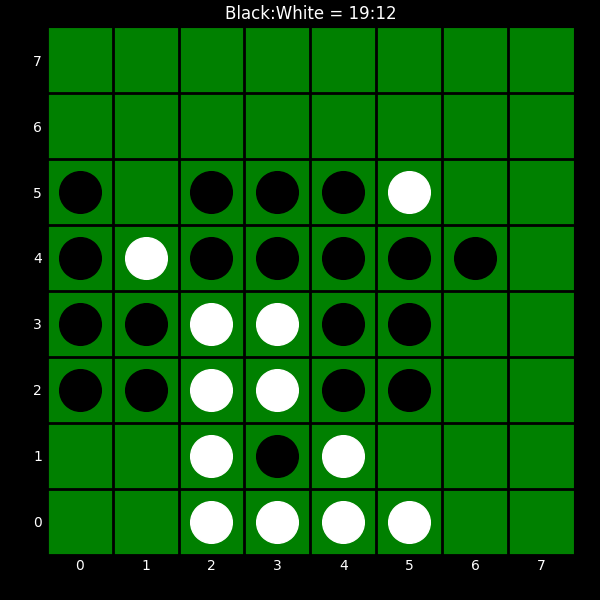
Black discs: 19
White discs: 12